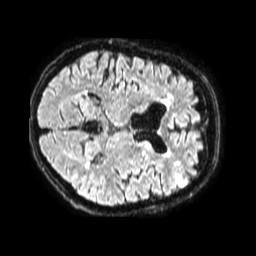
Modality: FLAIR
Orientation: axial
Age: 78
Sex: female
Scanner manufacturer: philips
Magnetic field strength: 1.5 T
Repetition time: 4.8 s
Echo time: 0.3391 s